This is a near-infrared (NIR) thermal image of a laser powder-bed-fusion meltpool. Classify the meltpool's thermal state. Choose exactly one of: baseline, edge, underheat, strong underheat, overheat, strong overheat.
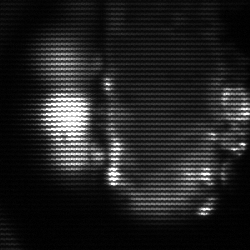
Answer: strong underheat